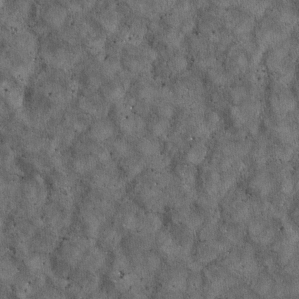
Label: non_frost